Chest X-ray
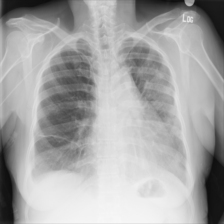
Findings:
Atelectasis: negative
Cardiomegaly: negative
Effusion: negative
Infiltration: positive
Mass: negative
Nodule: positive
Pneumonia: negative
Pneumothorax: negative
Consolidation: negative
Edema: negative
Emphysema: negative
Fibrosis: negative
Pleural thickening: negative
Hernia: negative